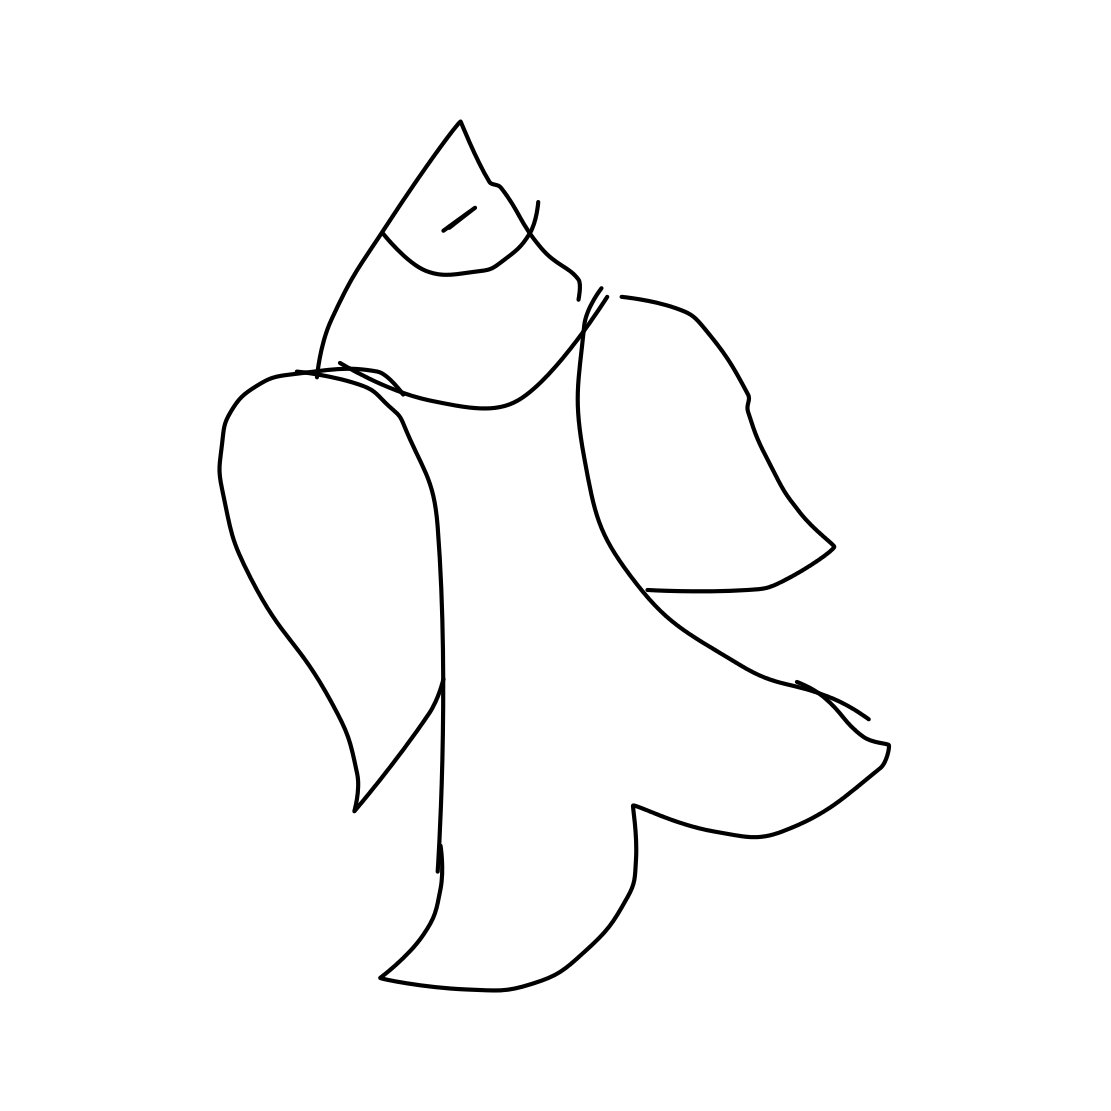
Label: dolphin